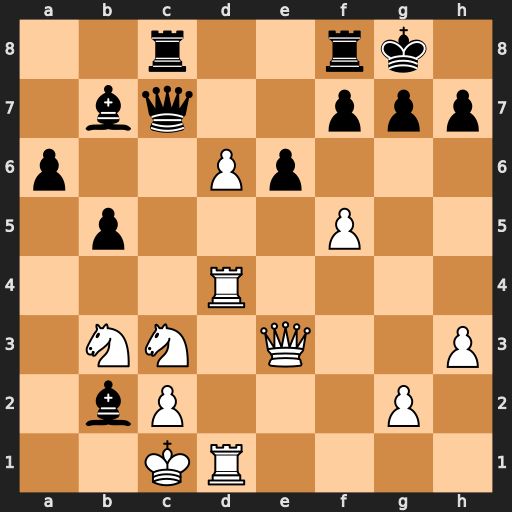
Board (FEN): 2r2rk1/1bq2ppp/p2Pp3/1p3P2/3R4/1NN1Q2P/1bP3P1/2KR4
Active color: w
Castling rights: -
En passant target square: -
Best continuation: Kxb2 Qxc3+ Qxc3